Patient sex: M
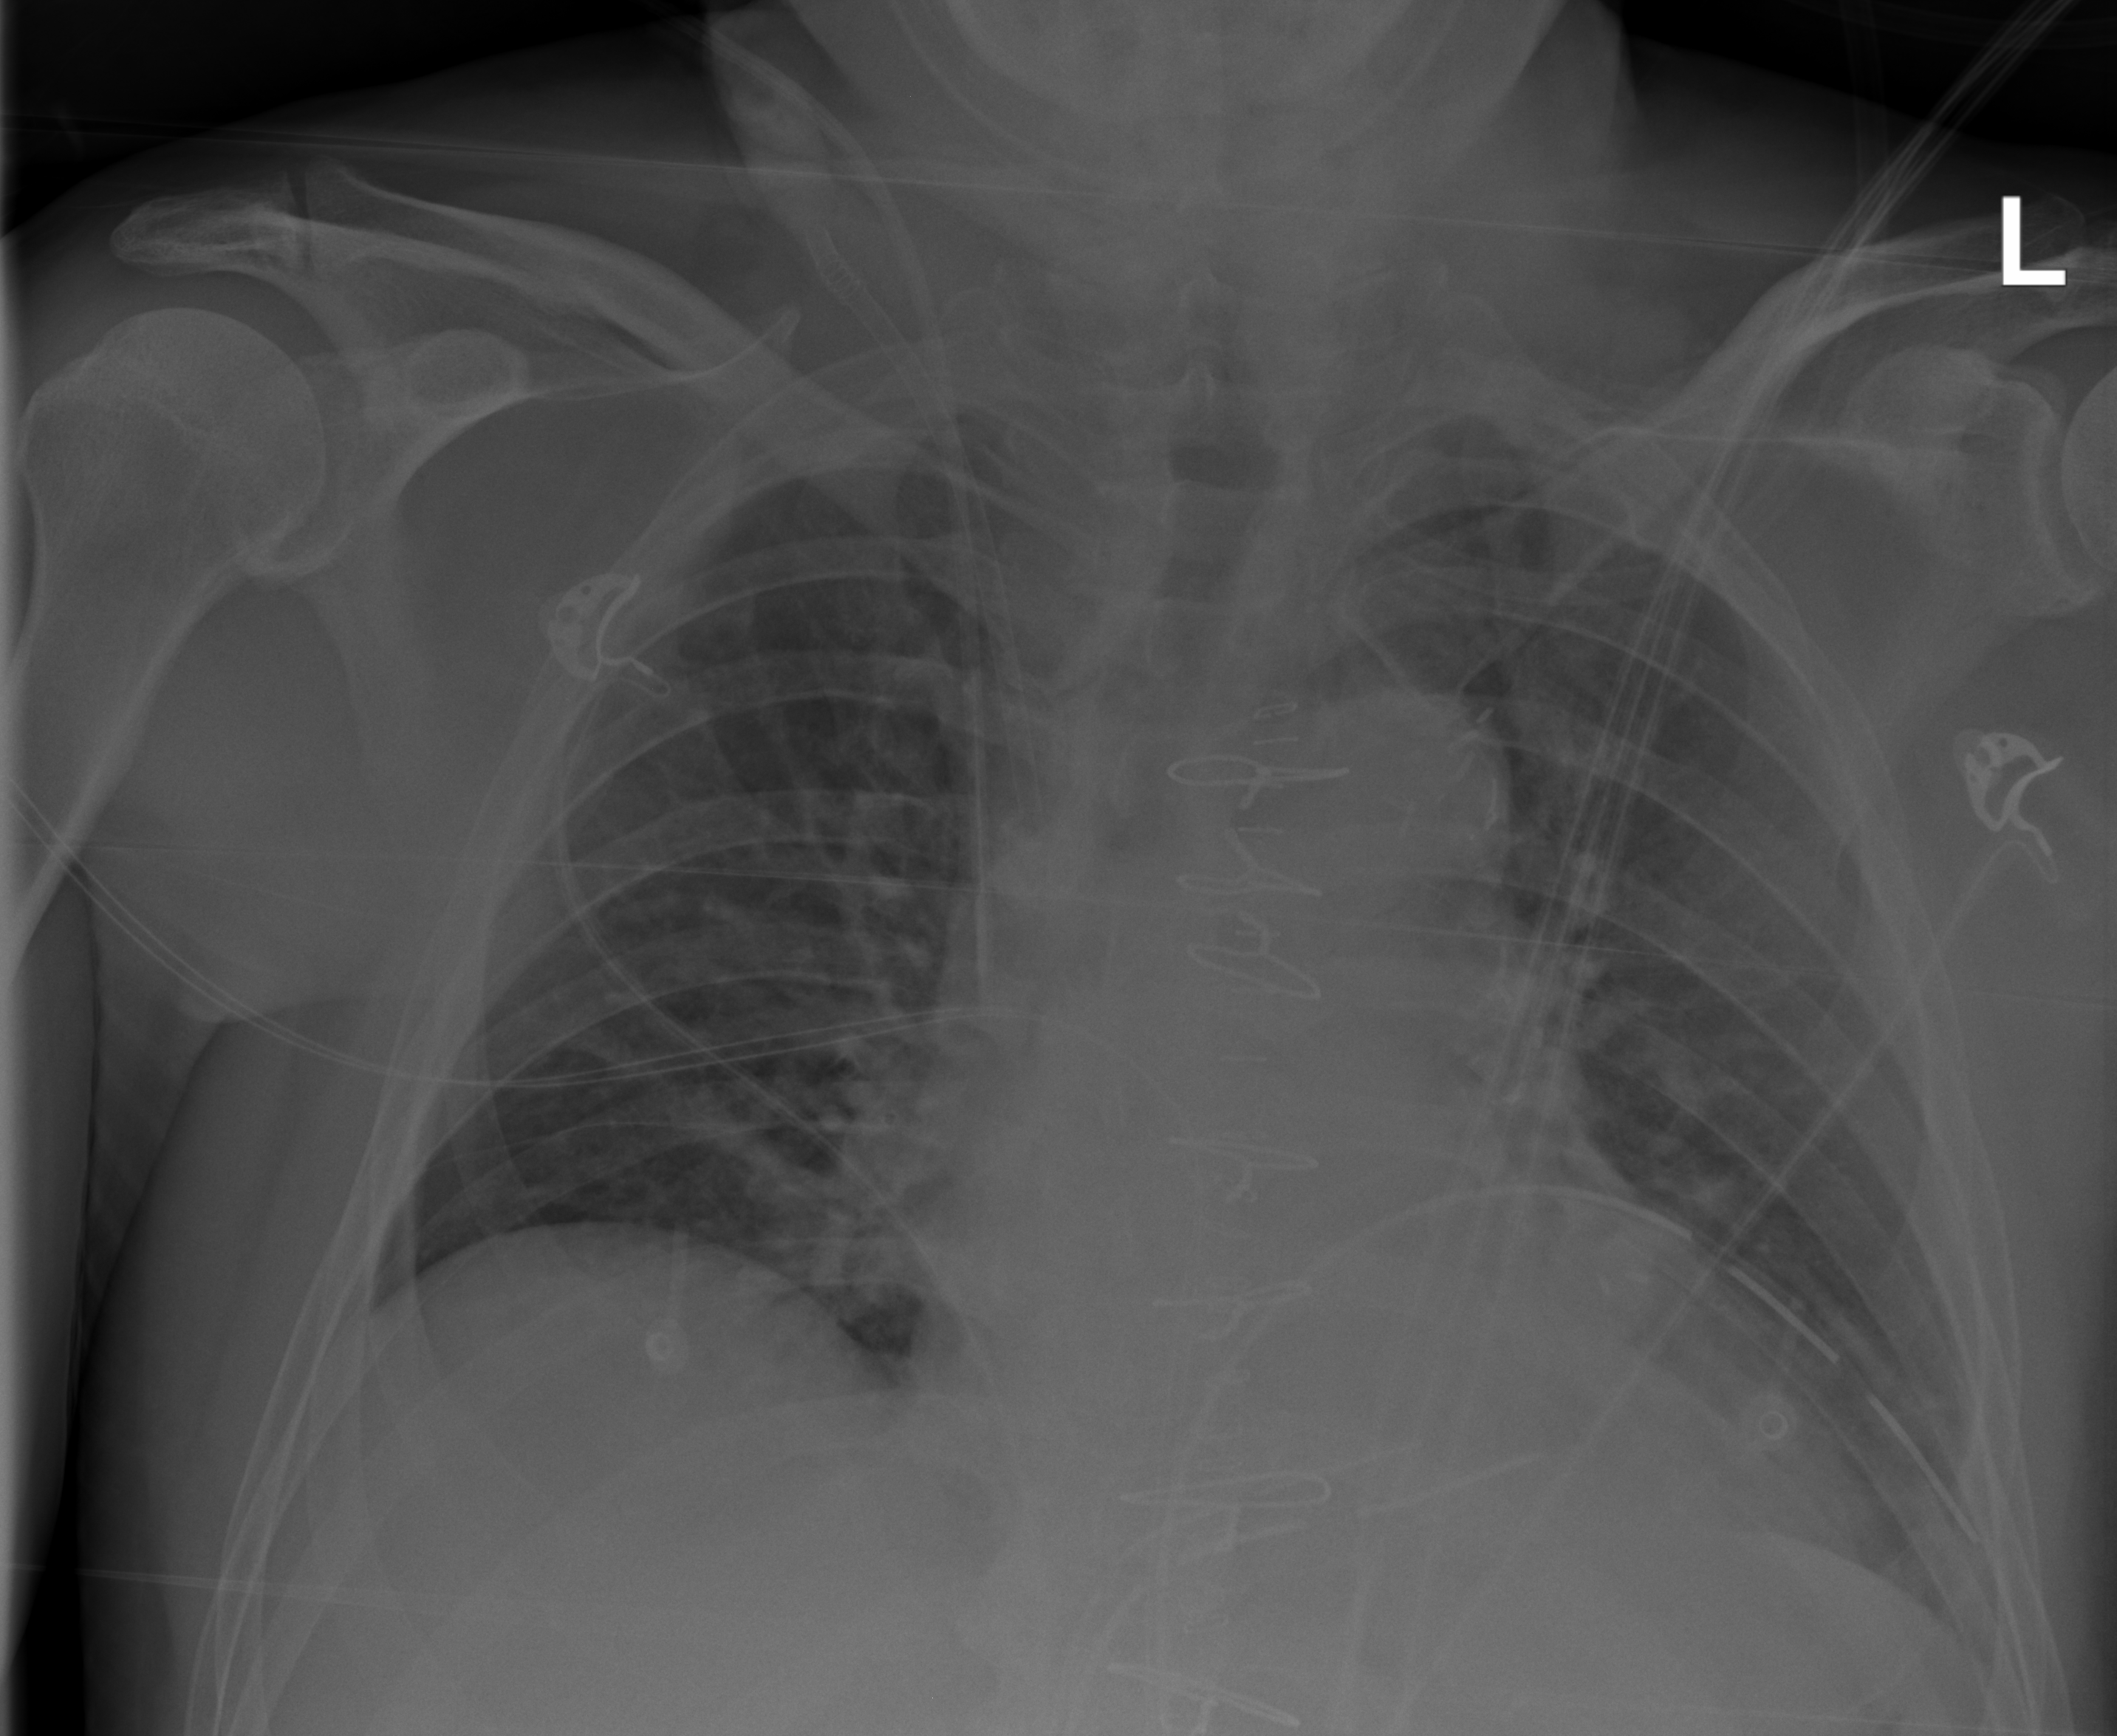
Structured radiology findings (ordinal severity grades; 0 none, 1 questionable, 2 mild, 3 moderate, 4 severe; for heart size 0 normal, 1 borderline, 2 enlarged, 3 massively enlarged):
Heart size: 1
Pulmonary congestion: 2
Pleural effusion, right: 0
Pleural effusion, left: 0
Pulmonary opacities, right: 0
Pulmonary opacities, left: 0
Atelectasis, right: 0
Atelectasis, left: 0